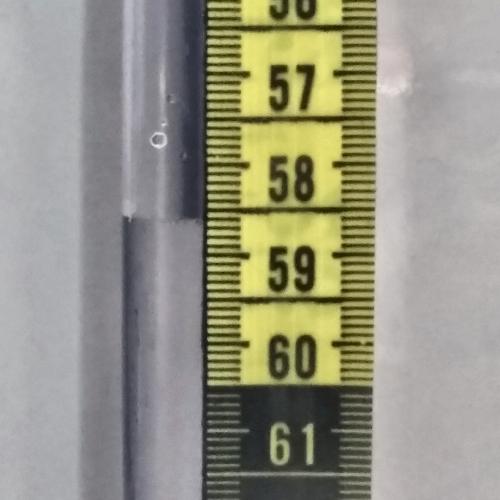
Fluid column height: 58.6 cm